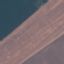
Land use / land cover class: AnnualCrop